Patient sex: M
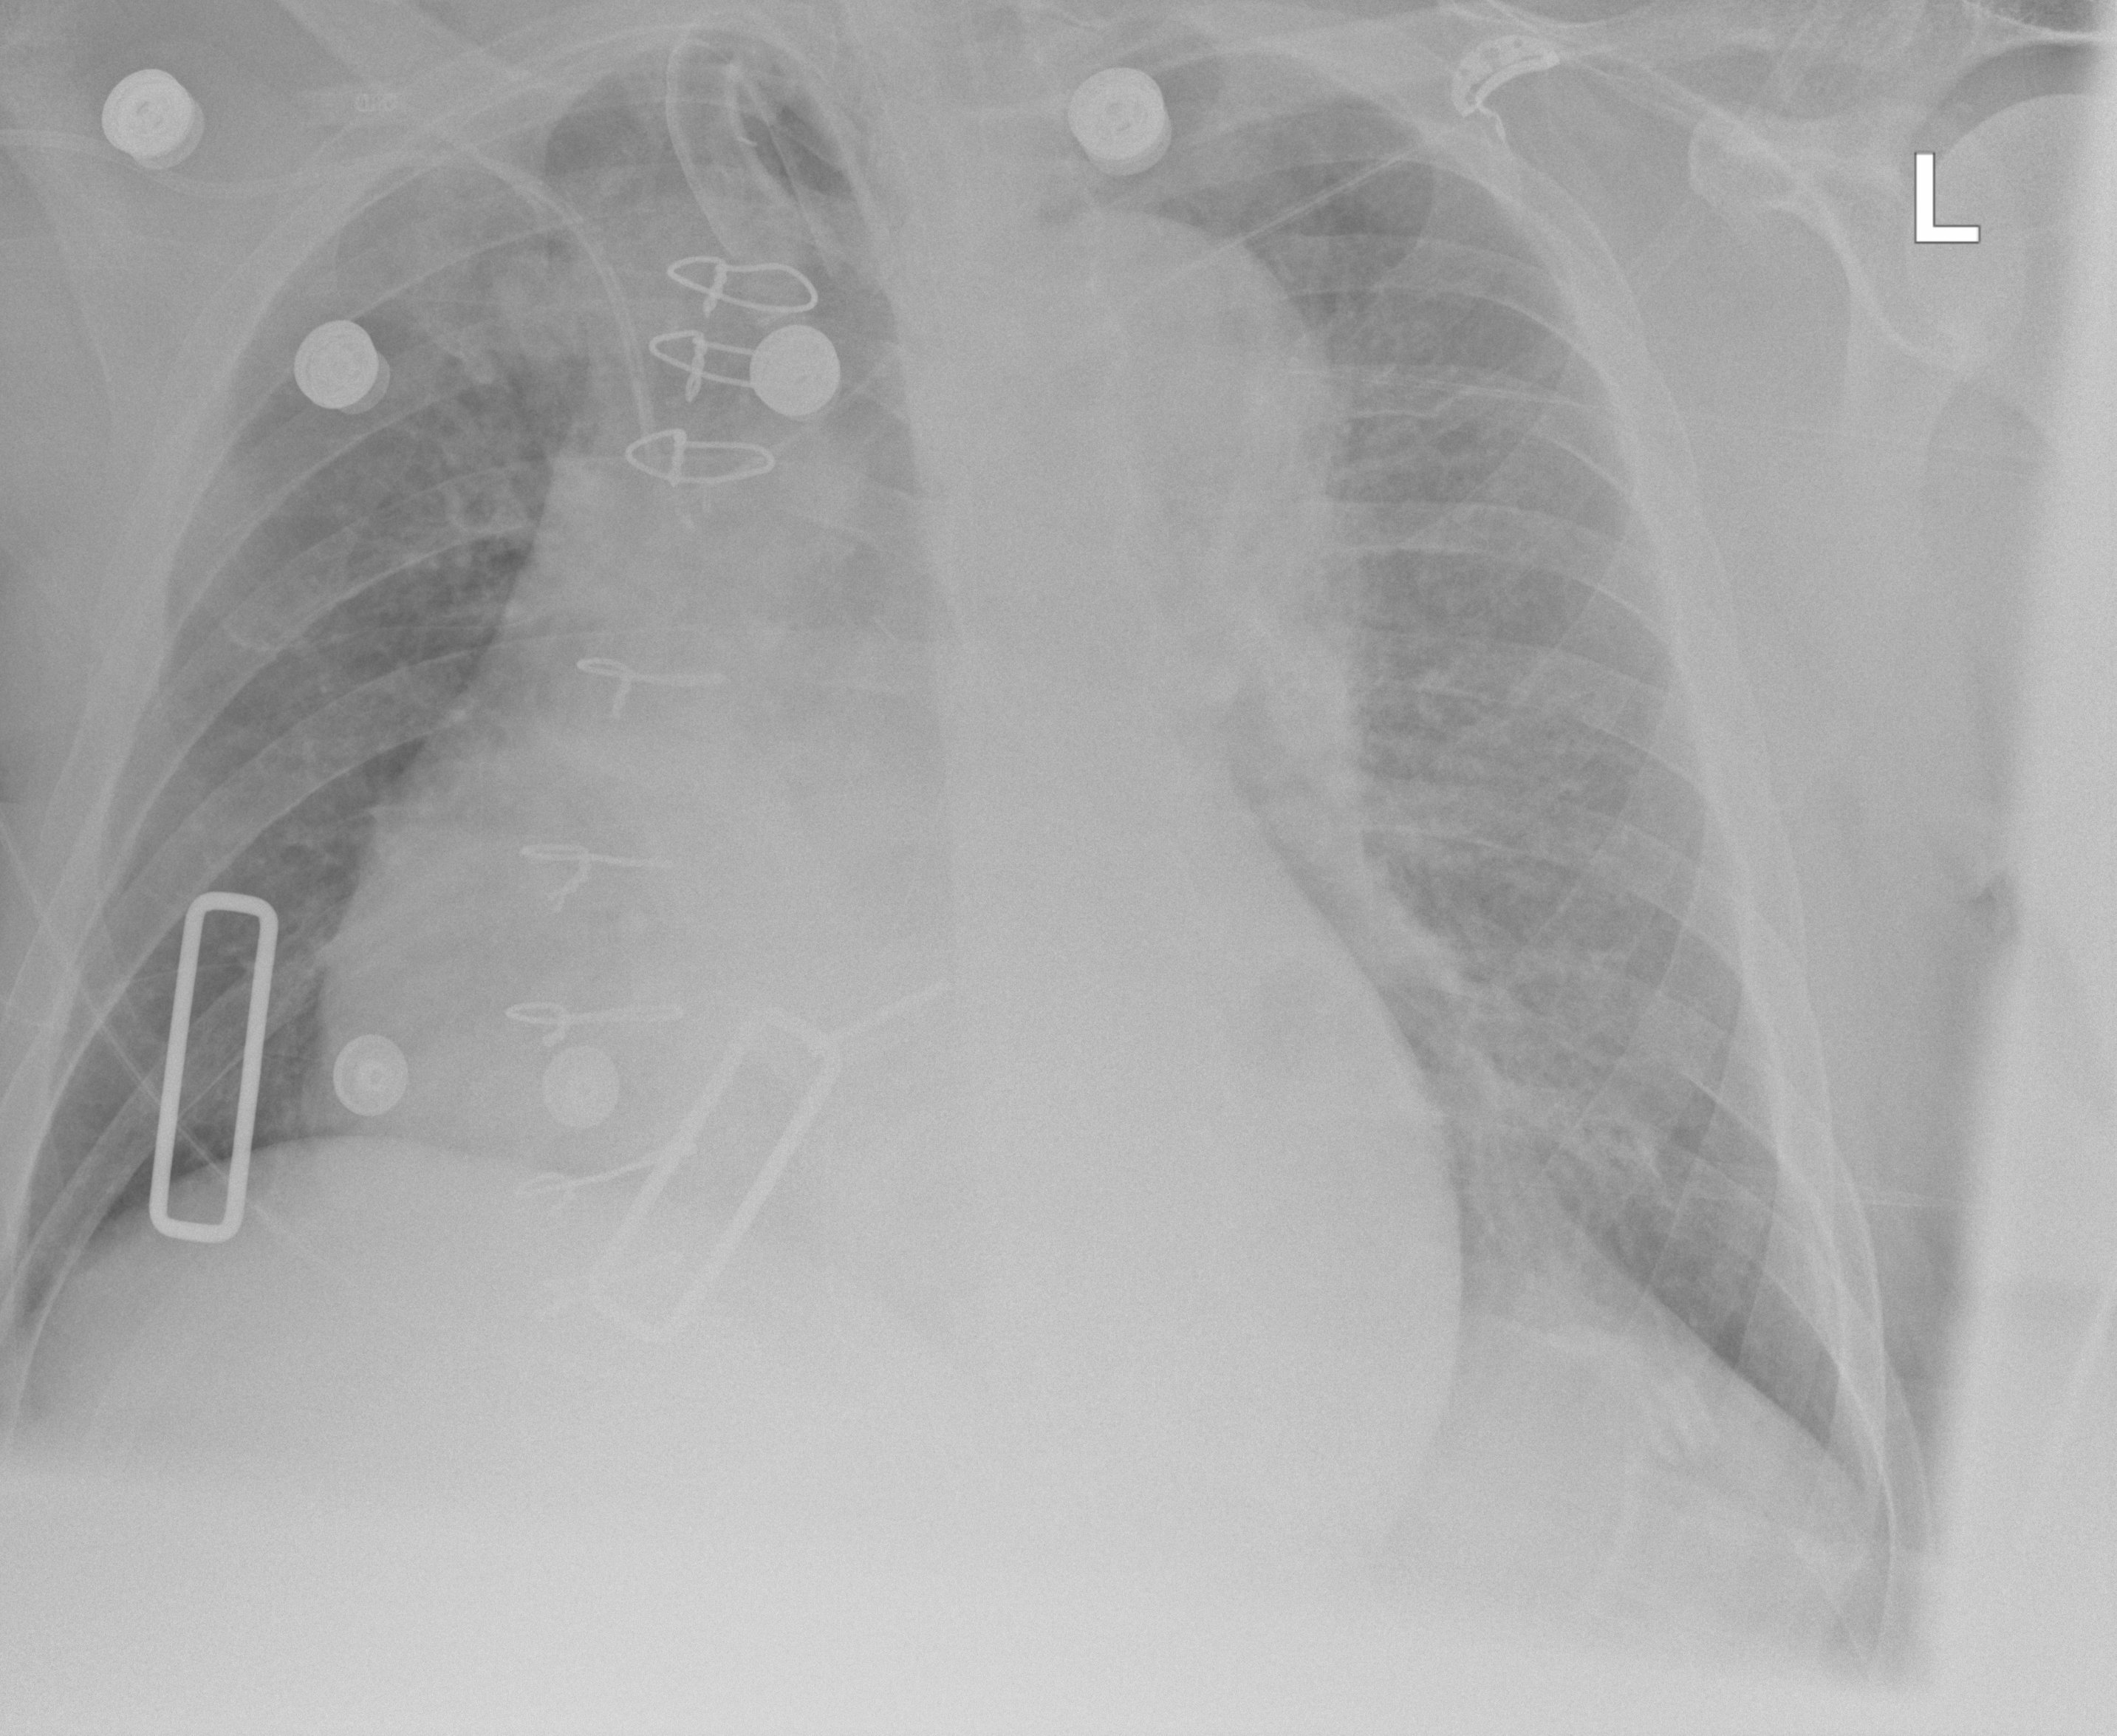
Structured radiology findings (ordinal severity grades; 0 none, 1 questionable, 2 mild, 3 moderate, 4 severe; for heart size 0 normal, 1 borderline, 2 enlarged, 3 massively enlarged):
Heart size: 2
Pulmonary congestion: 2
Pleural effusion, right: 0
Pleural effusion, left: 0
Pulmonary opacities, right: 0
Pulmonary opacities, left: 2
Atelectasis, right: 2
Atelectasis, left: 2